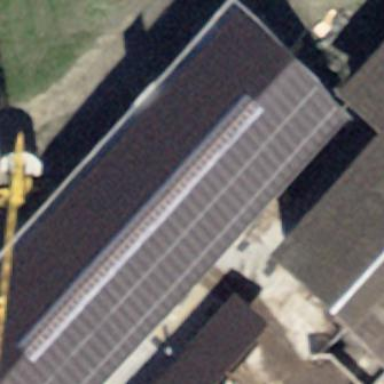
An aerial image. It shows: Building with gabled roof.